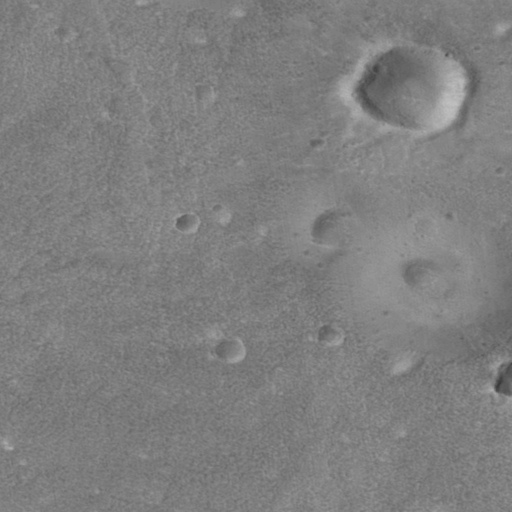
Objects detected: cone, cone